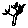
Label: tree